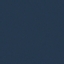
Land use / land cover: SeaLake